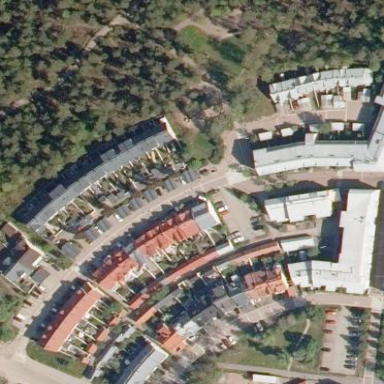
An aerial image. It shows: Terrace building.